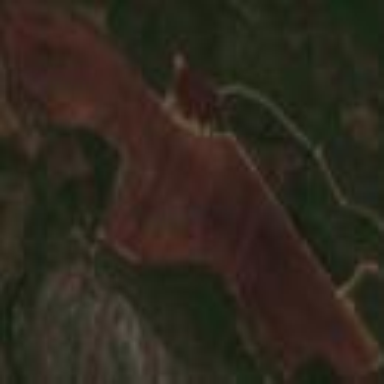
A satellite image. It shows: Peat cutting area.